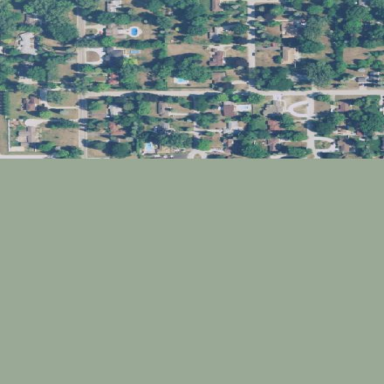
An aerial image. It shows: Residential area composed of single-family homes.